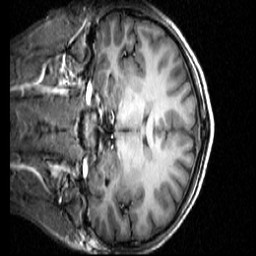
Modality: T1w
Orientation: coronal
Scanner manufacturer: ge
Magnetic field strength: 3 T
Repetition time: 0.009012 s
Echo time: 0.001828 s